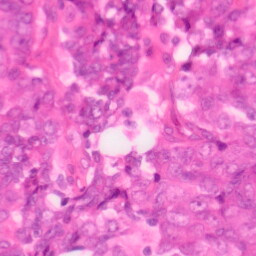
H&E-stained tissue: Colon